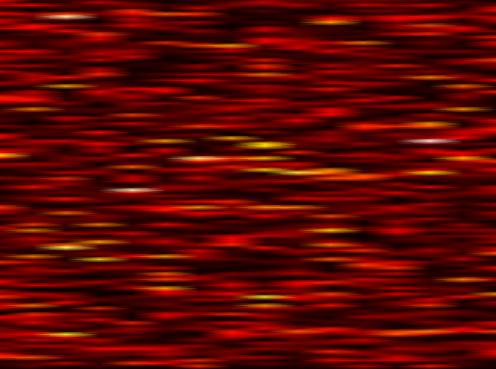
Label: UFMC